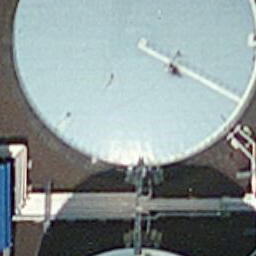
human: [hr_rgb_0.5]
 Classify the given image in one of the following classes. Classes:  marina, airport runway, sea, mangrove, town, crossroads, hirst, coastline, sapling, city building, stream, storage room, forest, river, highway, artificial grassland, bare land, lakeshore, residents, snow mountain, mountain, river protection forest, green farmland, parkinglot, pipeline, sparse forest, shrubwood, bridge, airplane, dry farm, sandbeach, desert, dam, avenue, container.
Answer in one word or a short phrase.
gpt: storage room